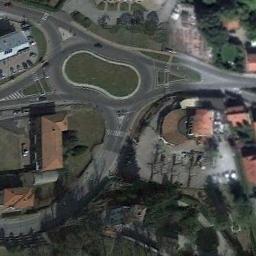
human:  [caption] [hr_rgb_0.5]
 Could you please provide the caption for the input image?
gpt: There are several buildings next to the roundabout .

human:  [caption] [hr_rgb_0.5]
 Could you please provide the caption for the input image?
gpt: There are many buildings and trees and a large lawn around the roundabout, And many cars are parked in the open space near the roundabout .

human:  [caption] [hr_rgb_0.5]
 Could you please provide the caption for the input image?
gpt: The roundabout with four exits and entrances is in the residential area and a lawn is in the middle of the roundabout .

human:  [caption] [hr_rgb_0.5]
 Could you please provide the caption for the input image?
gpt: The roundabout is next to buildings and trees .

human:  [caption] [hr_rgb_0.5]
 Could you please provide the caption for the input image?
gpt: There are some brown buildings near the roundabout .